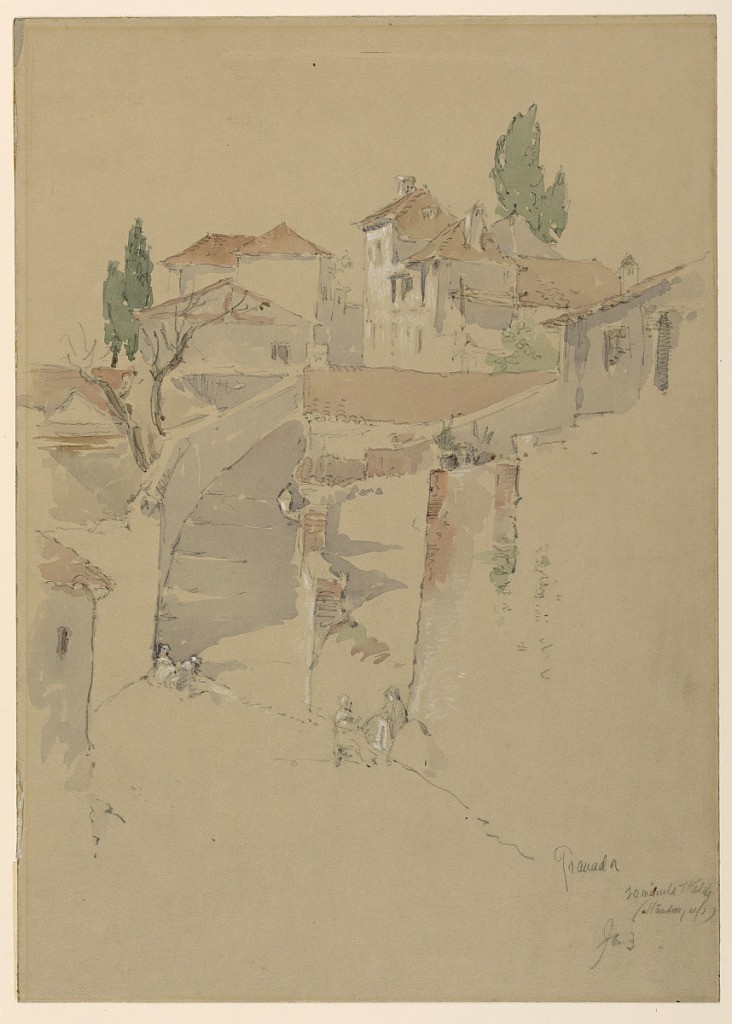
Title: Granada
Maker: Arnold William Brunner, American, 1857–1925
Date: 1892
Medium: Graphite, white chalk, brush and watercolor on tan paper
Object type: Drawing
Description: A stairway on an incline, left, leading to a street of houses at the summit.